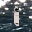
Label: 1